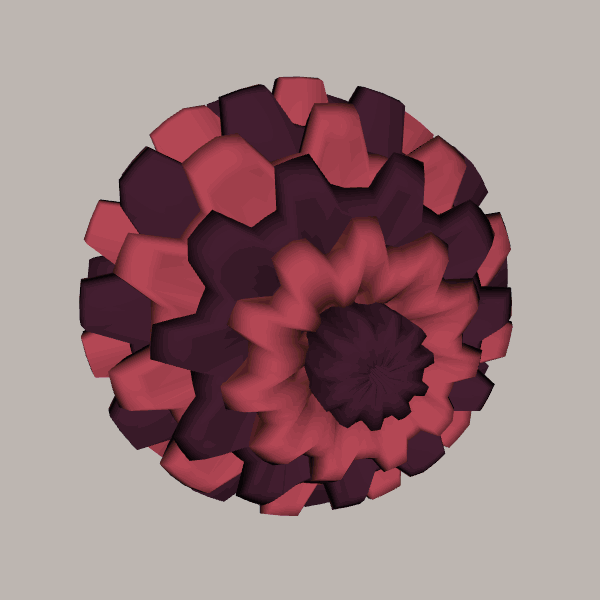
Background: light